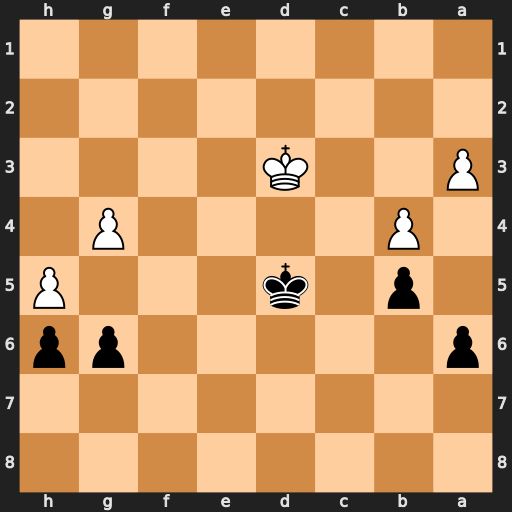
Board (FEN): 8/8/p5pp/1p1k3P/1P4P1/P2K4/8/8
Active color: b
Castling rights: -
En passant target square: -
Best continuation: g5 Ke3 Ke5